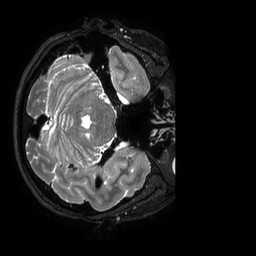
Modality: T2w
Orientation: axial
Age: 62
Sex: male
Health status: ill
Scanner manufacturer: philips
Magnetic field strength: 3 T
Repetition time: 3.5 s
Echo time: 0.3 s